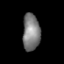
Tissue: prostate
Cell type: Fibroblasts
Senescence score: 0.6874
Nuclear area (px): 630
Mean DAPI intensity: 124.597